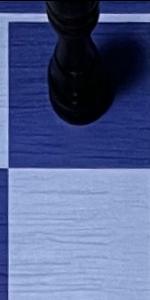
Label: Empty